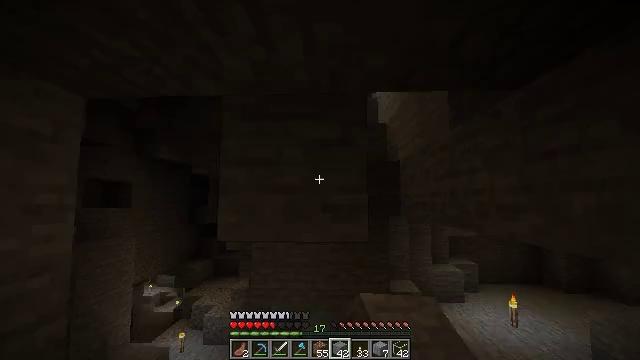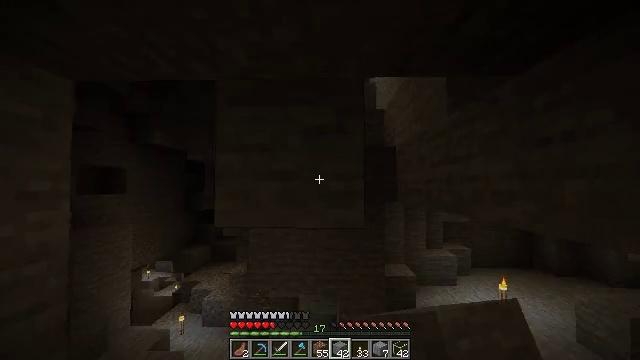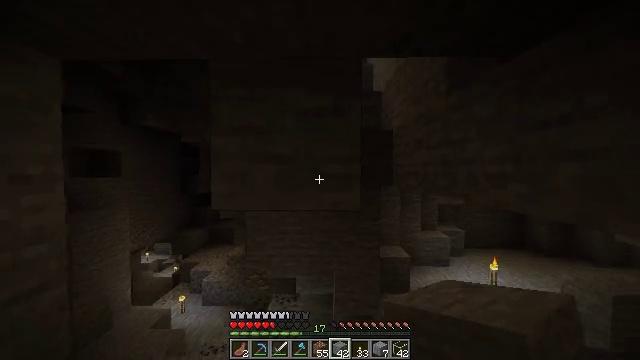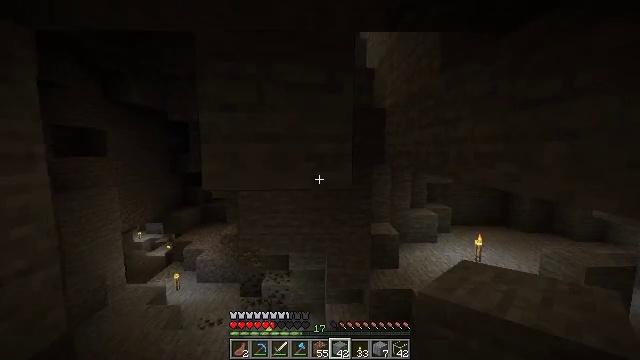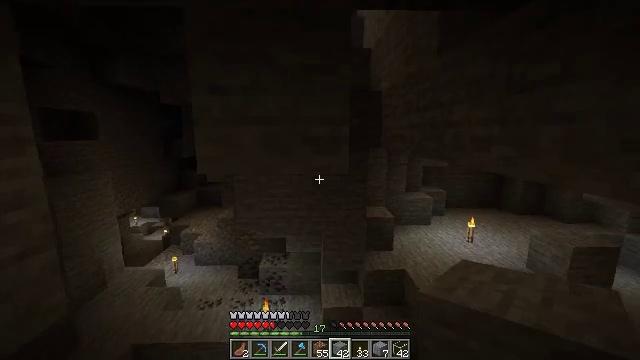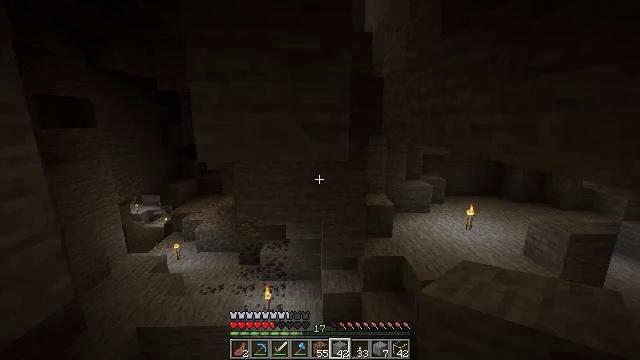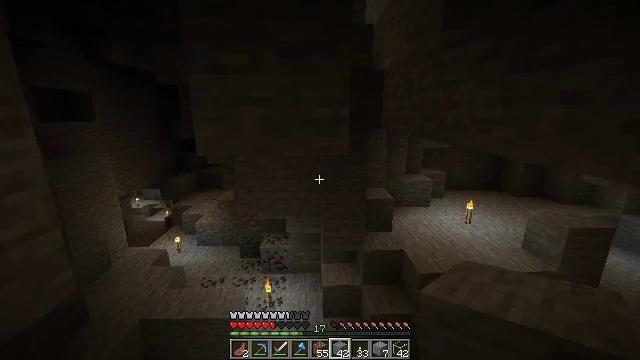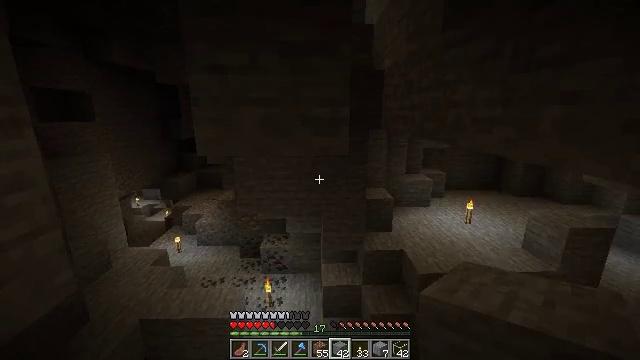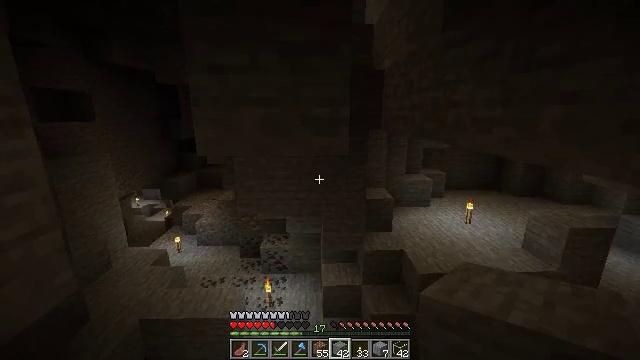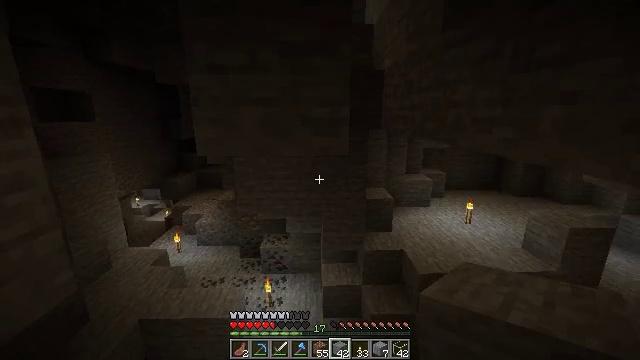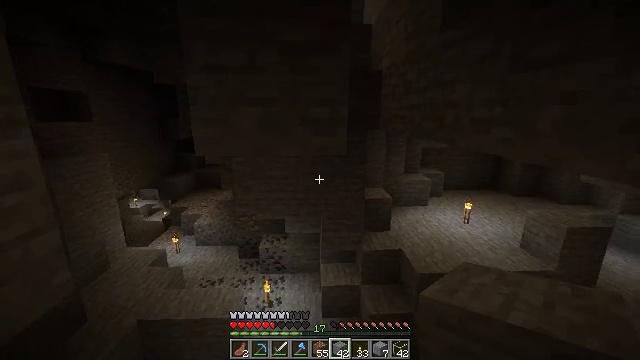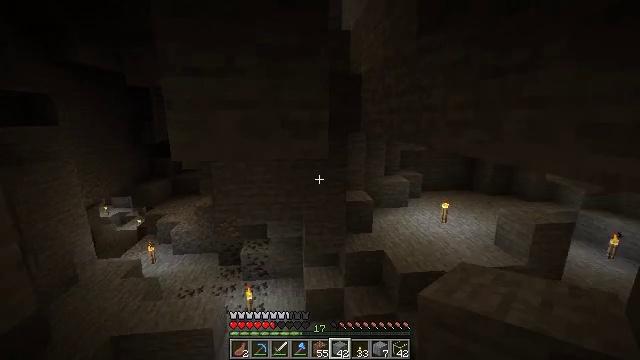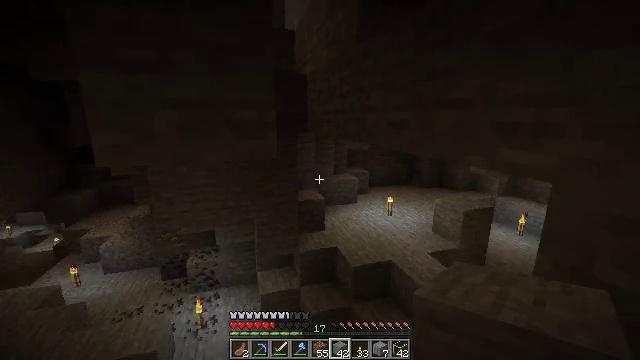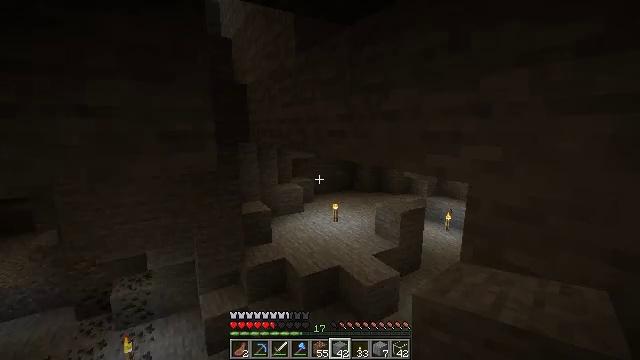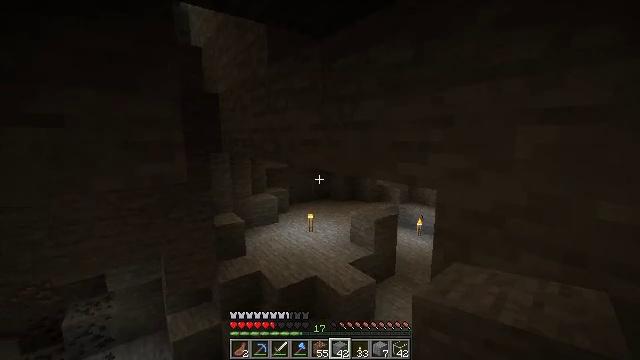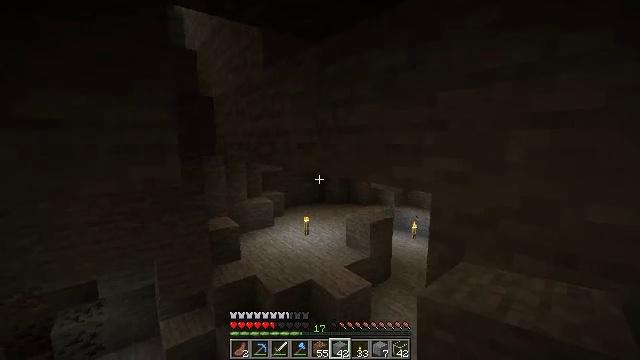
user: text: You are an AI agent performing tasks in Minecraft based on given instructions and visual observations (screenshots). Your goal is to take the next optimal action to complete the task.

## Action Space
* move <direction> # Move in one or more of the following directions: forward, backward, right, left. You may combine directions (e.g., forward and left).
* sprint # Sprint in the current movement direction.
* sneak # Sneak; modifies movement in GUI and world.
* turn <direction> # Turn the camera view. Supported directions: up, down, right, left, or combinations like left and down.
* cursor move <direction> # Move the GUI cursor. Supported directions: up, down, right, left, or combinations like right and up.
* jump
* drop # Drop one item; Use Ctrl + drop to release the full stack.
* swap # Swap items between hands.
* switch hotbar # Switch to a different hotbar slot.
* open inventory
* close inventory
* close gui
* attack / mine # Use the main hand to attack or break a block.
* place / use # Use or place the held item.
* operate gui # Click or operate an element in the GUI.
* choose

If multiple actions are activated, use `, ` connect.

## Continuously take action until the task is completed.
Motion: motion action
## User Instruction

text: Combat the zombie.
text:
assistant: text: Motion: sneak, turn down
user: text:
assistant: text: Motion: sneak, turn down
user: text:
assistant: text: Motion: sneak, turn right and down
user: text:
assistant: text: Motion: sneak, turn down
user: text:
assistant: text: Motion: sneak, turn down
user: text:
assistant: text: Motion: sneak, turn down
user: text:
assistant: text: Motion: sneak
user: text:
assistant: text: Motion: sneak
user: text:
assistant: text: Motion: sneak
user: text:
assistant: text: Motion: sneak
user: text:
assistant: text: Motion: sneak, turn right
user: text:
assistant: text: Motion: sneak, turn right
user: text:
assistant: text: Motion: sneak, turn right and up
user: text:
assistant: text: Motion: sneak, turn right and up
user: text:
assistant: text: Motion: sneak, turn right
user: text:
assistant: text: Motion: sneak
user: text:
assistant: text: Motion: sneak
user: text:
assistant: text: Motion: sneak
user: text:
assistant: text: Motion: sneak, turn right
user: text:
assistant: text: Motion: sneak, turn right
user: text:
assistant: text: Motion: sneak
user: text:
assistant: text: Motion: sneak, turn left and down
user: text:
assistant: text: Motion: sneak, turn left and down
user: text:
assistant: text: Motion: move forward, sneak, turn left and down
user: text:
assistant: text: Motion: move forward, sneak, turn left and down
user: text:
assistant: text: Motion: move forward and move right, sneak, turn left and down
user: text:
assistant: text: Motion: move forward and move right, sneak, turn left and down
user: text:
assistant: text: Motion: move forward and move right, sneak, turn left and down
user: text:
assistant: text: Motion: move forward and move right, sneak, turn left and down
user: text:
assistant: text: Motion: move forward and move right, sneak, turn down